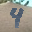
Label: 4